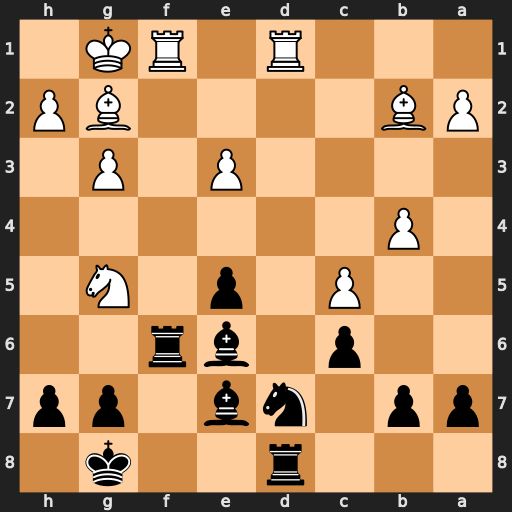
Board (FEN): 3r2k1/pp1nb1pp/2p1br2/2P1p1N1/1P6/4P1P1/PB4BP/3R1RK1
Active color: b
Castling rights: -
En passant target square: -
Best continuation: Rxf1+ Bxf1 Bxg5